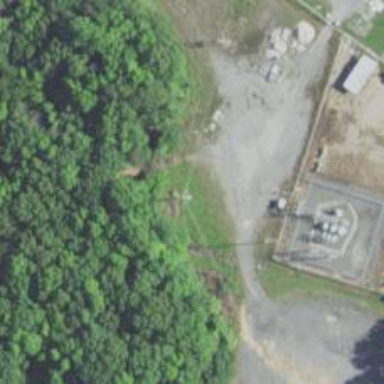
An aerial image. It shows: Power pole.